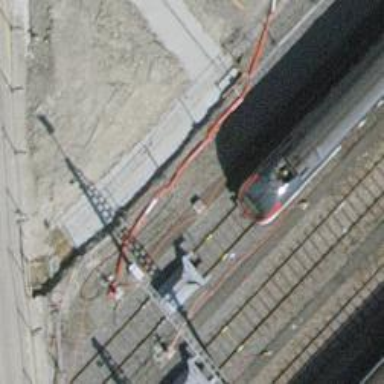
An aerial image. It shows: Railway buffer stop.